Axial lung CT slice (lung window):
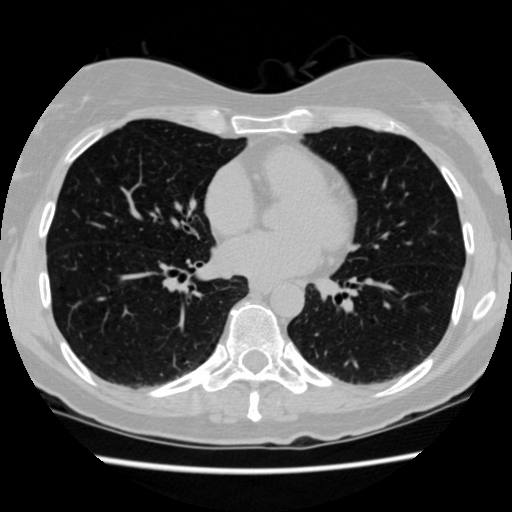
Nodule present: no